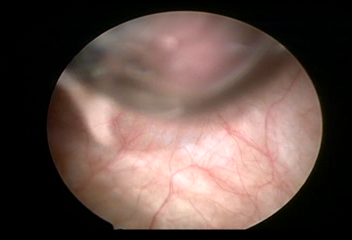
Modality: WLC
Class: Foreign bodies
Subclass: AirBubble
Bladder cancer association: No
Annotated structures: Air bubble